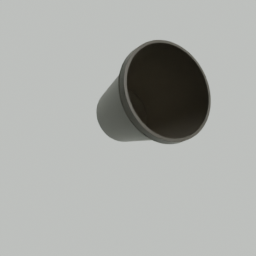
Label: tools